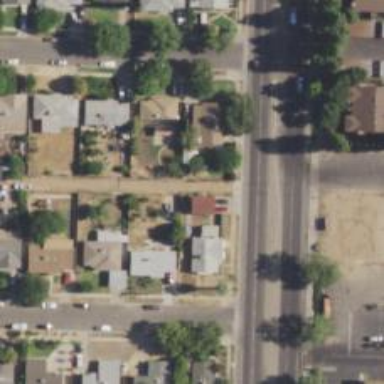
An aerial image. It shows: Alley classified as service road.